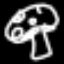
Label: mushroom